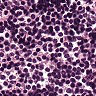
Metastatic tissue present: no